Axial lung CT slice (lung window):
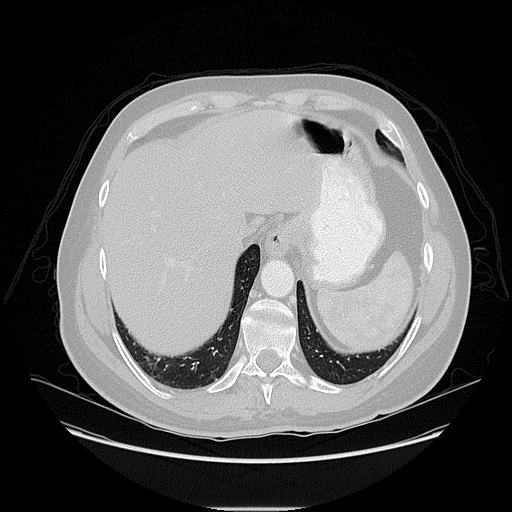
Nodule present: no